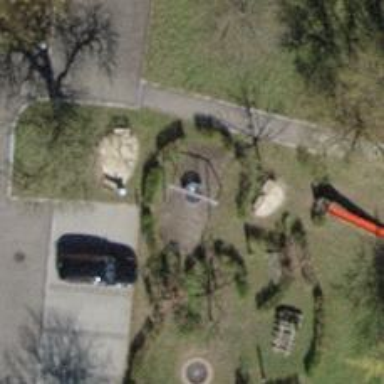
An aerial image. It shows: Playground with basket swing.